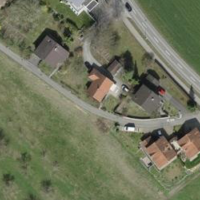
EUNIS habitat code: 25
Species observed at this site:
Cardamine pratensis